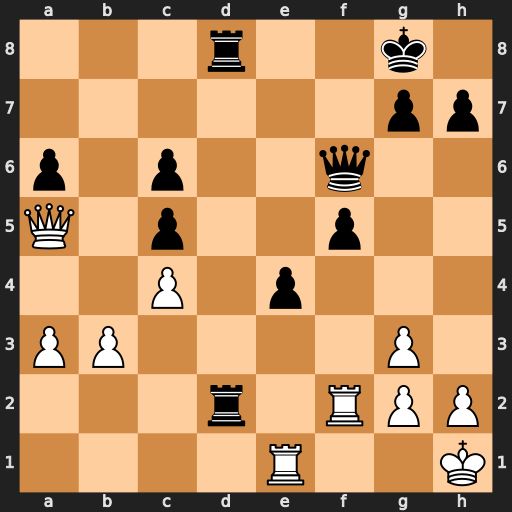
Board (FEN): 3r2k1/6pp/p1p2q2/Q1p2p2/2P1p3/PP4P1/3r1RPP/4R2K
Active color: w
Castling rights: -
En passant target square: -
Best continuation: Rxd2 Rxd2 Qxd2